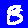
Digit: 8